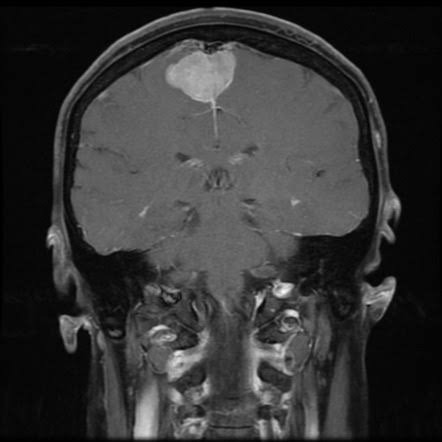
Label: meningioma